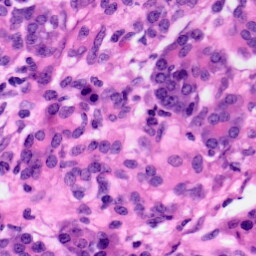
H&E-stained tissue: Pancreatic